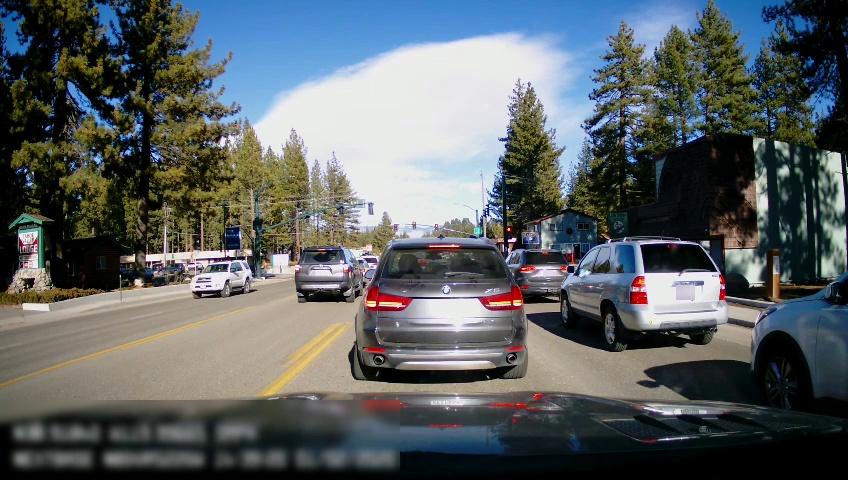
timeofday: Day
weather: Sunny
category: Drivable Space
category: Vehicles | SUV
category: Vehicles | SUV
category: Vehicles | Car
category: Vehicles | SUV
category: Vehicles | SUV
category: Vehicles | SUV
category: Vehicles | SUV
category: Vehicles | SUV
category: Vehicles | Car
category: Vehicles | SUV
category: Lanes | Opposite Lane
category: Lanes | Current Lane
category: Lanes | Current Lane
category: Traffic | Lights
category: Traffic | Signs
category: Traffic | Lights
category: Traffic | Lights
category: Traffic | Lights